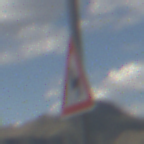
Verkehrszeichen: DoppelkurveZunaechstLinks
Umgebung: Outdoor, Nature
Tageszeit: Midday
Wetter: PartlyCloudy
Licht: Natural
Jahreszeit: NotSpecified
Kontrast: LowContrast